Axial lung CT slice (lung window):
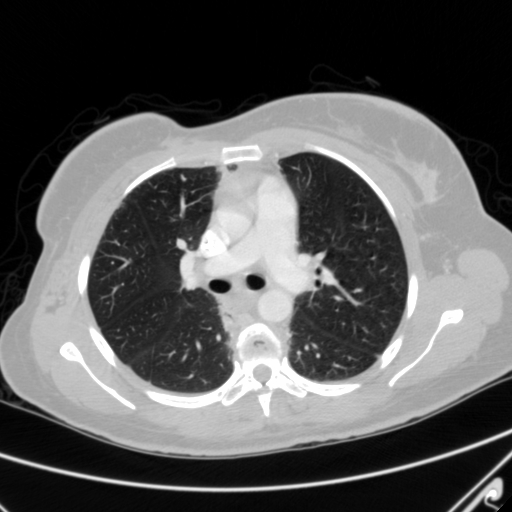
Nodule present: no